Question: I am very new to VBA and I can not figure out how to get values from a Collection.
This is my code:
'''
Dim p As Object
Set p = JSON.parse(Response.Content)
Dim links As Object
Set links = p.Item("links")
'''
In the debugger for "links" I see:

I am using this library to parse json : <URL>
The part I have in json is:
'''
"links":[
{
"rel":"next",
"href":"www.google.com"
}
]
'''
How can I get the value of "rel" here?
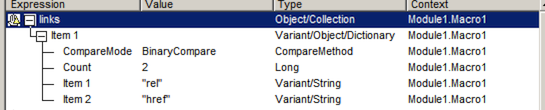
Answer: Don't forget the bang operator, designed for collection access by key:
'''
links(1)!rel
'''
or:
'''
links(1)![rel] 'When there are spaces or reserved words.
'''